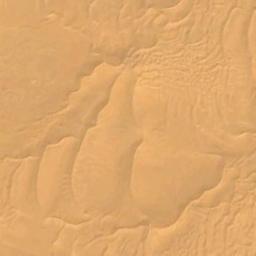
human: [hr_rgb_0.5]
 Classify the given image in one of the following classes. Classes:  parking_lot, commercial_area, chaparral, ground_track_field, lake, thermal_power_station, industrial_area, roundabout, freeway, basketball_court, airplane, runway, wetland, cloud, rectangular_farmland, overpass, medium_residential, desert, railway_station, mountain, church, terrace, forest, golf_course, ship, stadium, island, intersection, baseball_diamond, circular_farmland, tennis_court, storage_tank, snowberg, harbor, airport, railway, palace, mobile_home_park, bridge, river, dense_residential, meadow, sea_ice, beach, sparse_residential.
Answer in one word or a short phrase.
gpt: desert